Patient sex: M
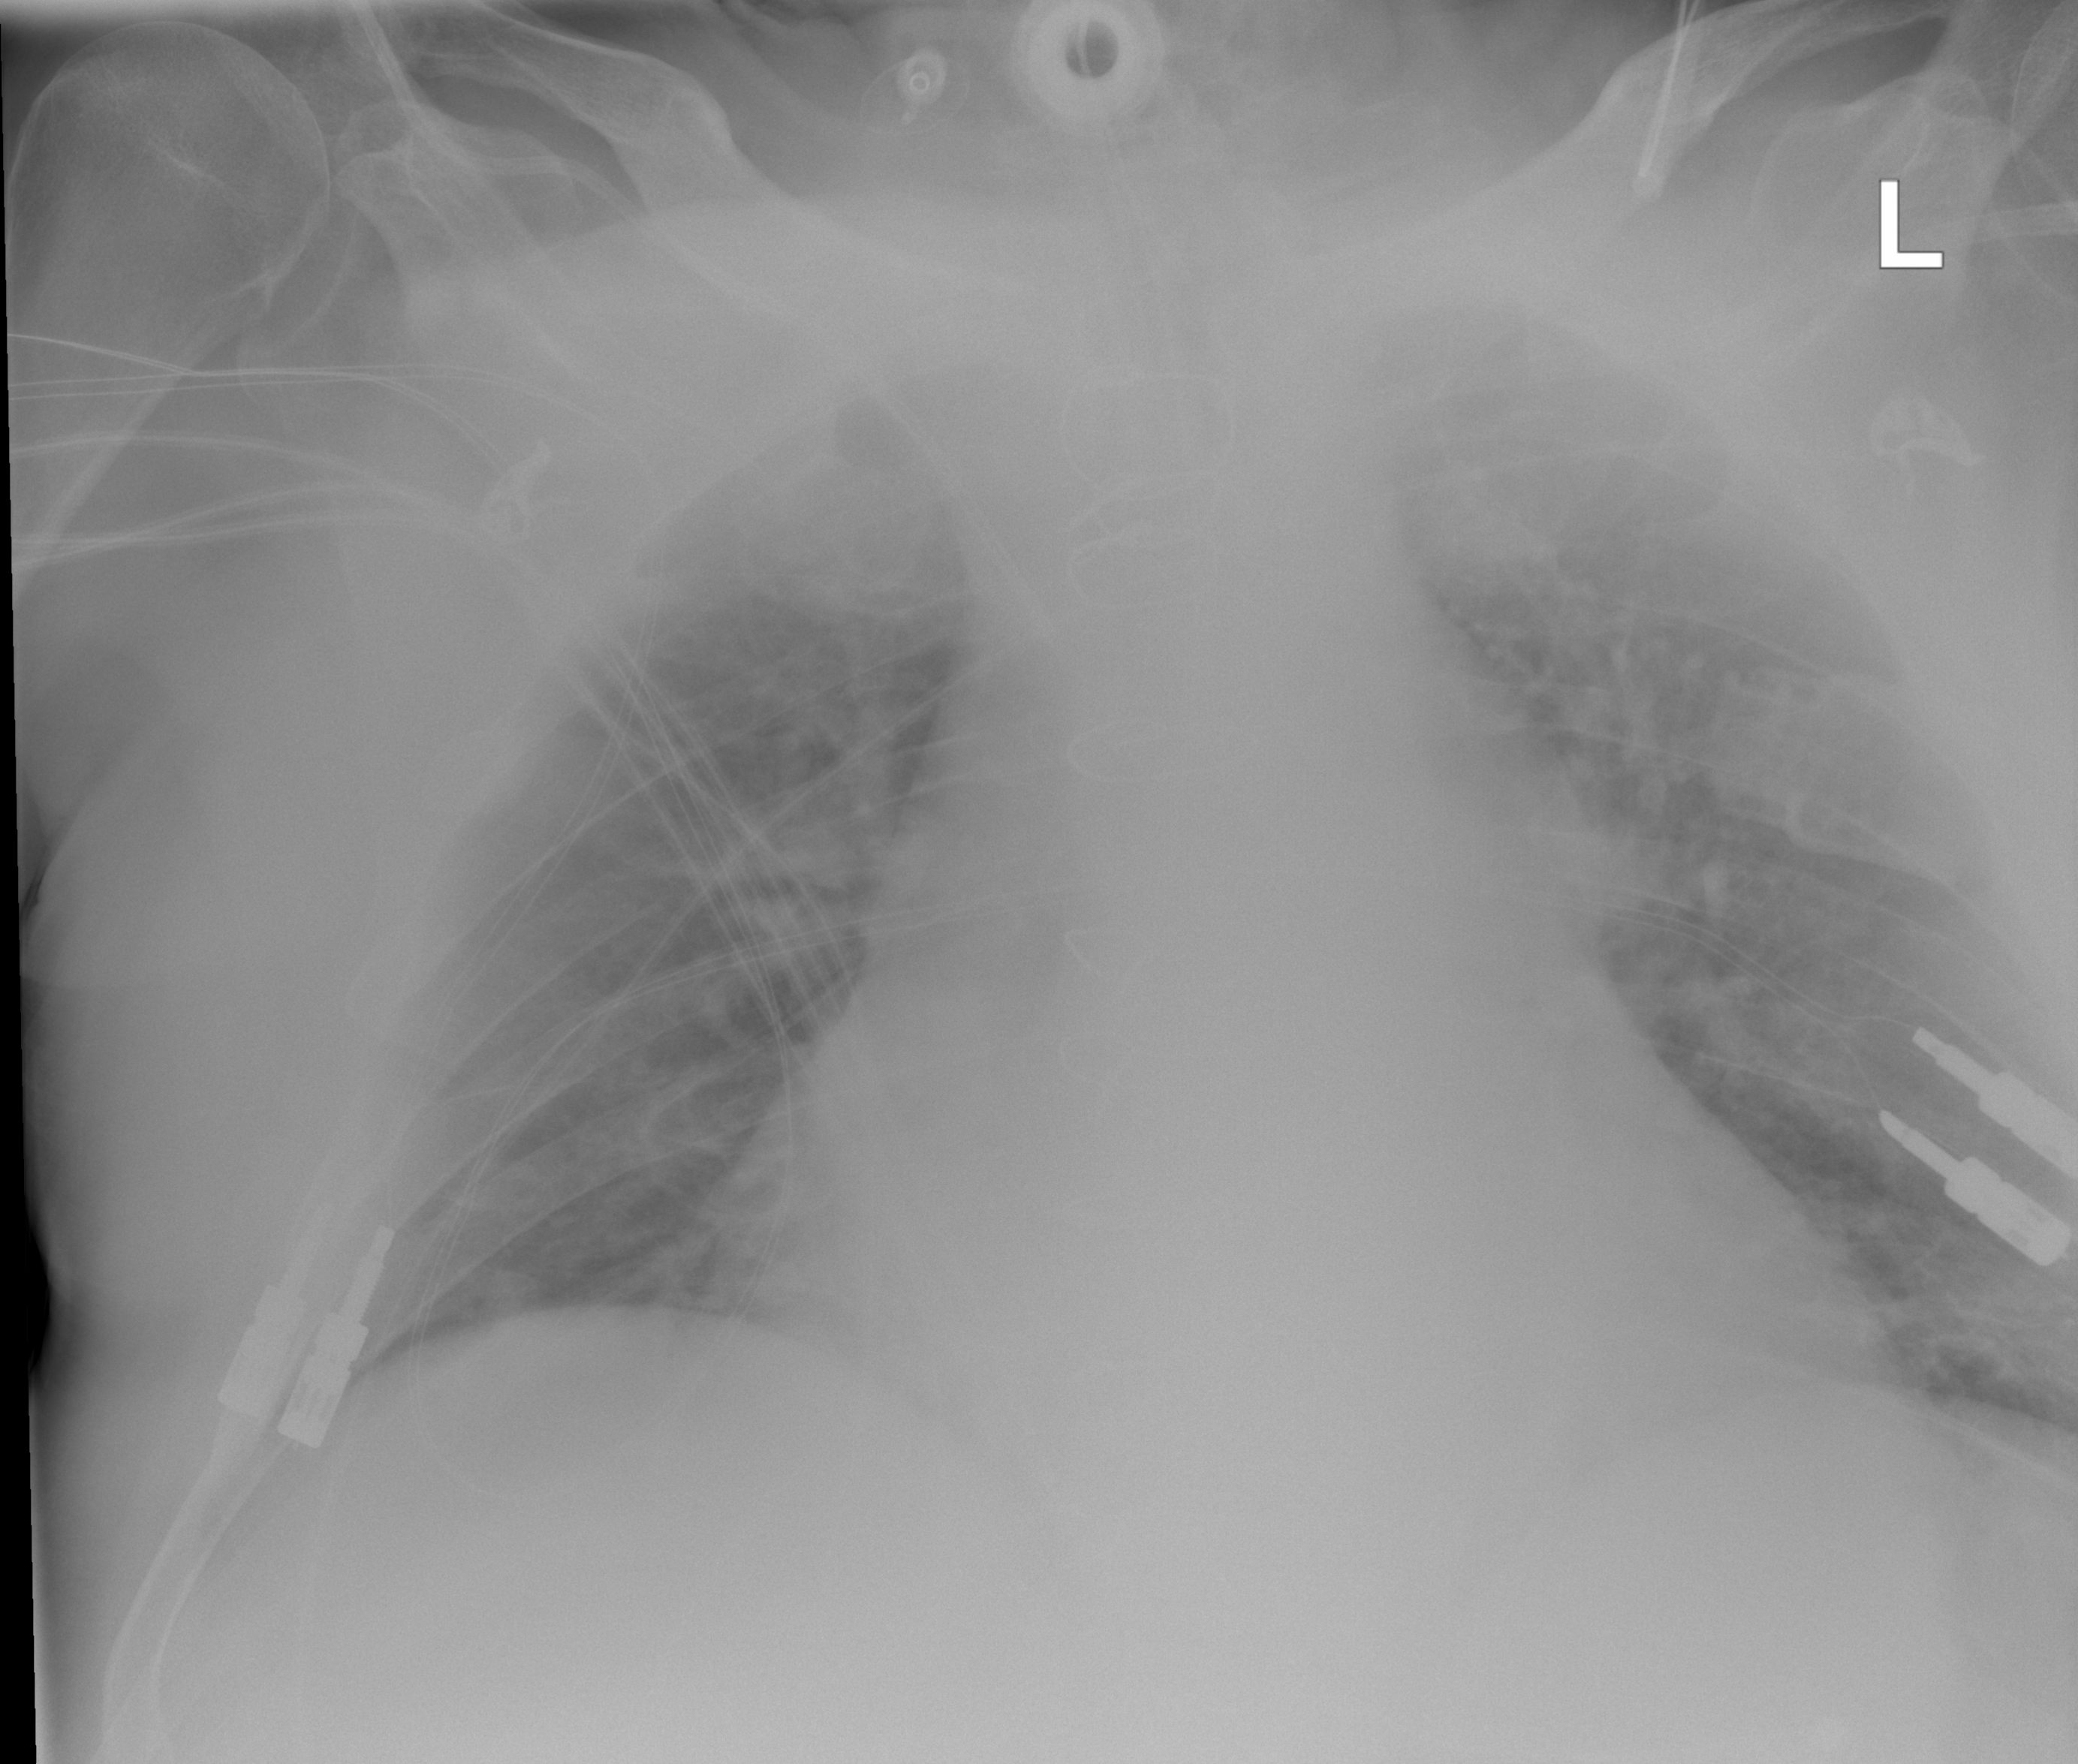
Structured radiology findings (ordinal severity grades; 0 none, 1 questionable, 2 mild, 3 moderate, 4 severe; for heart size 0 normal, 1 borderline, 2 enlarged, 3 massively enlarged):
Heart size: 3
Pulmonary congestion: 2
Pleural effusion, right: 0
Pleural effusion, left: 0
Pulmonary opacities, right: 0
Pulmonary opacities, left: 0
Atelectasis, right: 0
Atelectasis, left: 0